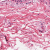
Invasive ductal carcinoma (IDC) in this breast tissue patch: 0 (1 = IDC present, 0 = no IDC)